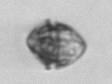
Label: Kryptoperidinium_triquetrum